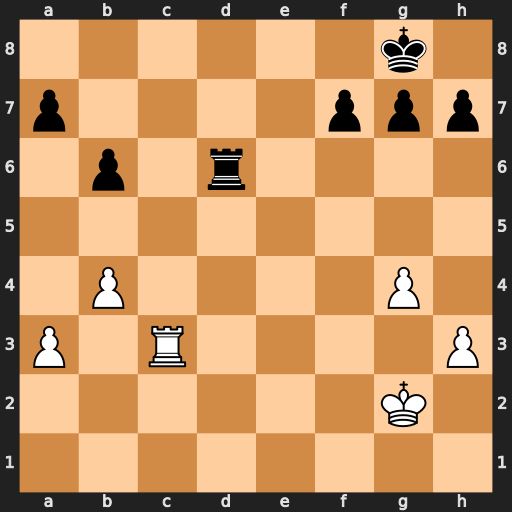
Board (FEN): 6k1/p4ppp/1p1r4/8/1P4P1/P1R4P/6K1/8
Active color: w
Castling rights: -
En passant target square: -
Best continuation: Rc8+ Rd8 Rxd8#